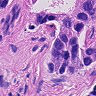
Metastatic tissue present: yes